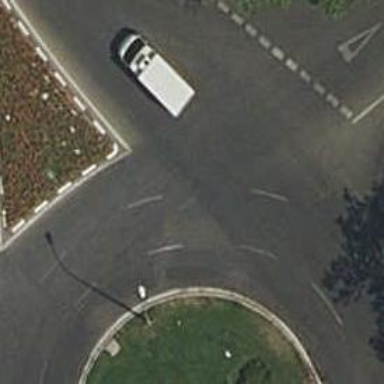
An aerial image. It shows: Roundabout at tertiary road junction.